Question: I'm getting this Message when trying to create a new project:

TFS 2012 Express and Visual Studio 2012 is installed in a separate Machines. All machines are members of the Active Directory, behind proxy and comes with Kaspersky EndPoint 10 MR.
Also I'm a TFS Console Administrator and have the highest rights available.
> - - - -
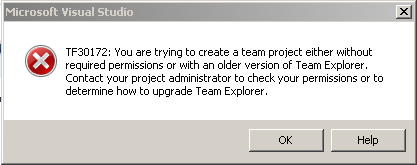
Answer: Sounds like you need an updated version of Team Explorer (the connector between VS and TFS) since you are using TFS 2013 and VS 2012. VS 2012 ships with Team Explorer 2012 which can connect to TFS 2012 and earlier versions.
Take a look at the compatibility charts: <URL>
Perhaps you need Team Explorer Everywhere (TEE): <URL>